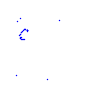
Particle: proton